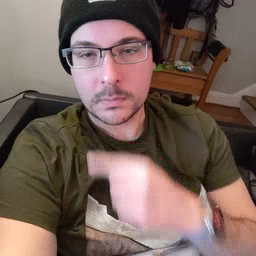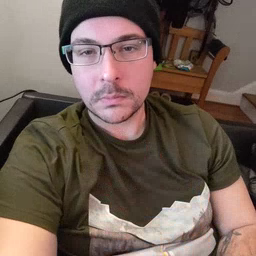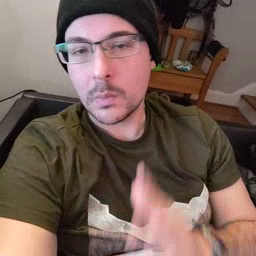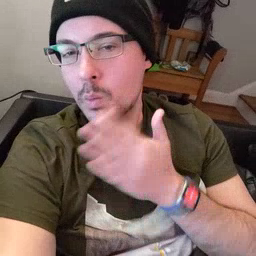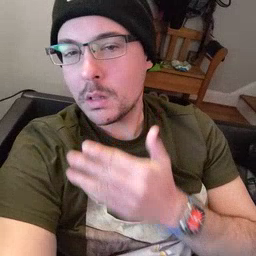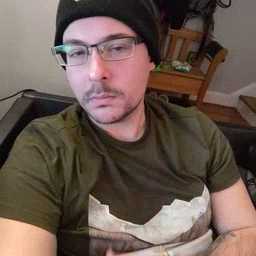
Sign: will